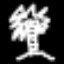
Label: palm tree